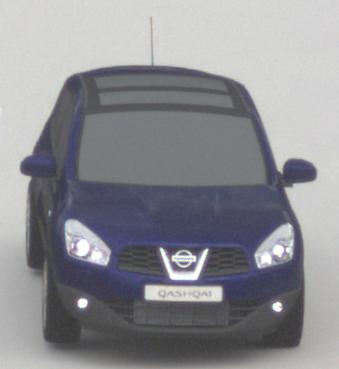
Make: Nissan
Model: Qashqai 1.6
Detailed model: Qashqai (J10)
Model produced from: 2010/03
Model produced until: 2010/08
Doors: 5
Color: blue
Road condition: dry road
Daytime: morning or afternoon
Contrast: low contrast